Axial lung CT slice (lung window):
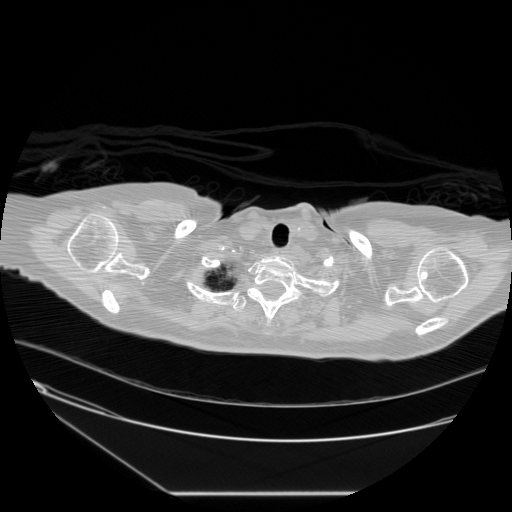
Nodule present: no